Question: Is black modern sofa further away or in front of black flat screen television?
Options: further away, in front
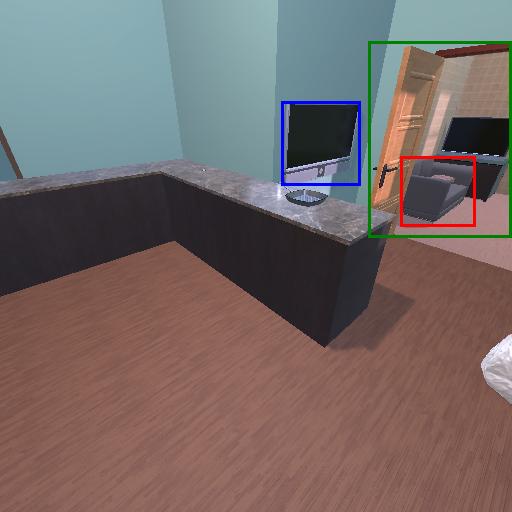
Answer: further away